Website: walmart
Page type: billing-address
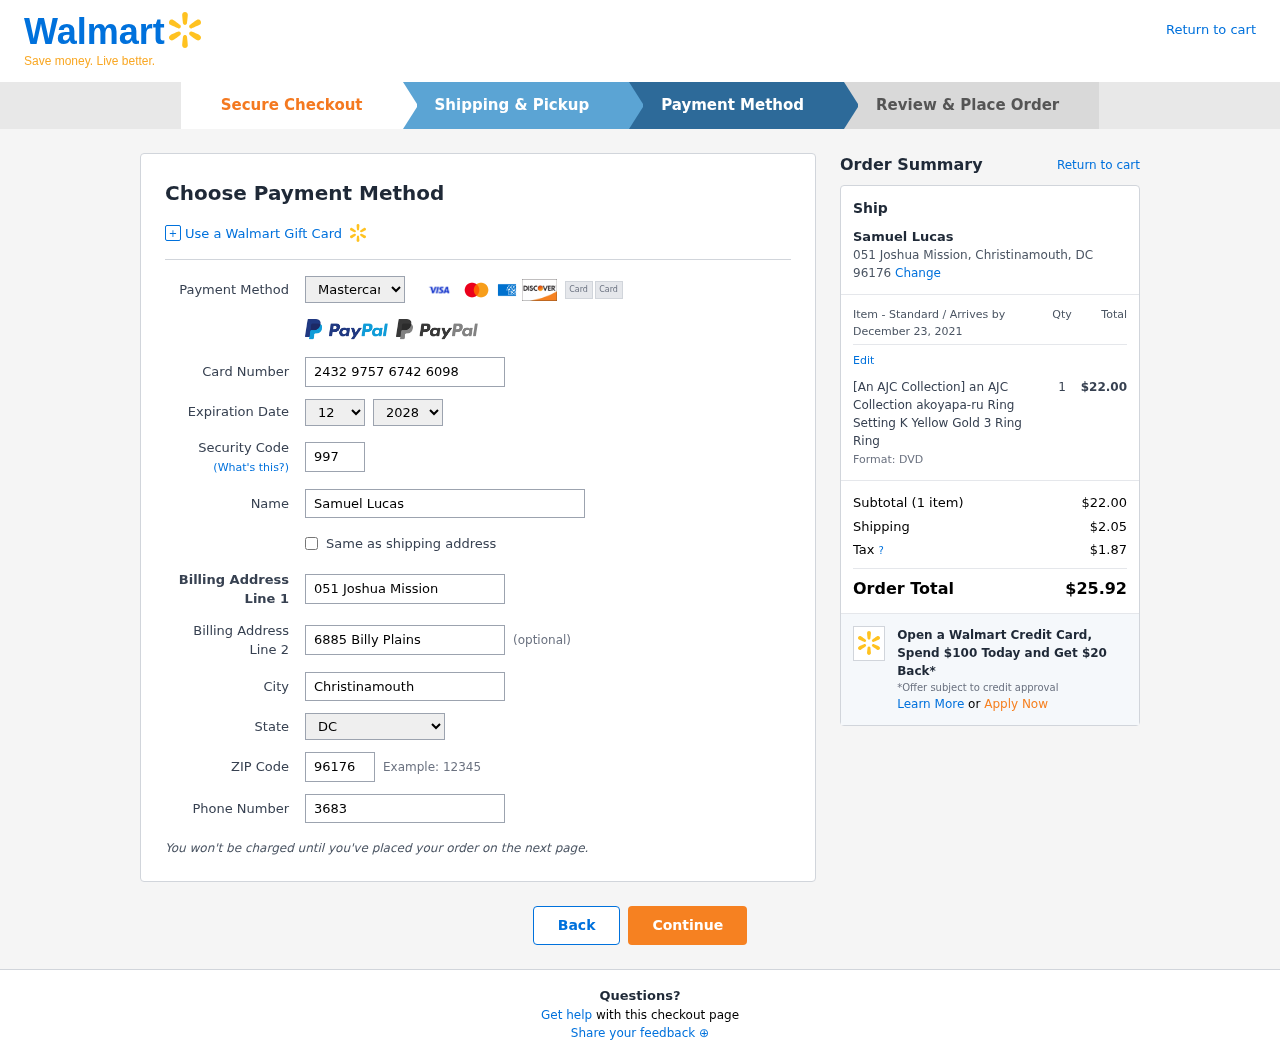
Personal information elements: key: PII_CARD_CVV
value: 997
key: PII_CARD_EXPIRY_MONTH
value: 12
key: PII_CARD_EXPIRY_YEAR
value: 28
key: PII_CARD_NUMBER
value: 2432 9757 6742 6098
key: PII_CARD_TYPE
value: Mastercard
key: PII_CITY
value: Christinamouth
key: PII_CITY_STATE_ZIP
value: Christinamouth, DC 96176
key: PII_FULLNAME
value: Samuel Lucas
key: PII_PHONE
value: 3683538341
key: PII_POSTCODE
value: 96176
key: PII_STATE
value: DC
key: PII_STREET
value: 051 Joshua Mission
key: PII_STREET2
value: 6885 Billy Plains
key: PII_FULLNAME2
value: Samuel Lucas
Product elements: key: PRODUCT1_NAME
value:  [An AJC Collection] an AJC Collection akoyapa-ru Ring Setting K Yellow Gold 3 Ring Ring
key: PRODUCT1_PRICE
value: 22
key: PRODUCT1_QUANTITY
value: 1
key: PRODUCT1_DESC
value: Format: DVD
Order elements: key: ORDER_DELIVERY_DATE
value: December 23, 2021
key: ORDER_NUM_ITEMS
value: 1
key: ORDER_SUBTOTAL
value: $22.00
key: ORDER_SHIPPING_COST
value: $2.05
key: ORDER_TAX
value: $1.87
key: ORDER_TOTAL
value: $25.92